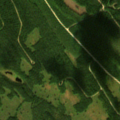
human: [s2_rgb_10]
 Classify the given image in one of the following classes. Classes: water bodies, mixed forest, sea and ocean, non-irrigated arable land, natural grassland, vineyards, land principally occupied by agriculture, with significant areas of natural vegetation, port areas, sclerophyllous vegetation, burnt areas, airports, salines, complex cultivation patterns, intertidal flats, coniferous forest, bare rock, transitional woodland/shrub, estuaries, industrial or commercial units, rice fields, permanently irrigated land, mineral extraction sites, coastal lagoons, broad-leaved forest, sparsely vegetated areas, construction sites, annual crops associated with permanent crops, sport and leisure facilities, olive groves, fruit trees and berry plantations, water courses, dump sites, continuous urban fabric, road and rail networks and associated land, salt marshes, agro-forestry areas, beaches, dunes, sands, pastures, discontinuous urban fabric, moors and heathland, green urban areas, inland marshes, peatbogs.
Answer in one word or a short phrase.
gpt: coniferous forest, transitional woodland/shrub